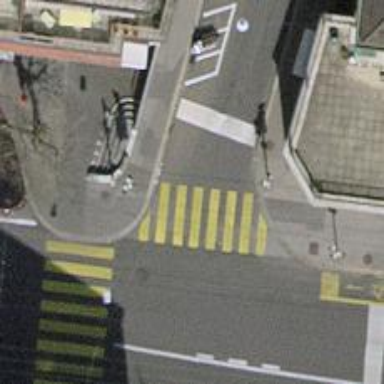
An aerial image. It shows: Road with traffic signals.